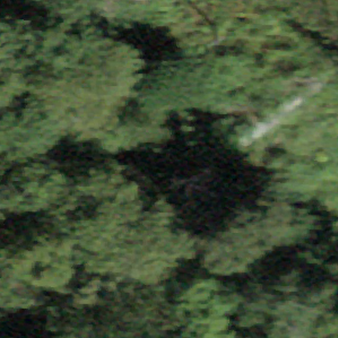
Label: other